Question: How can get the LineHeight of a Font given the FontSize? It seems that it is different depending on the font and not necessarily connected to the FontSize. I am using BlockLineHeight for the LineStackingStrategy.
I understand there are methods of determining the total line height. In this case, I'm looking for the height from the baseline to the top of the font (so minus the tails of the p's etc.)

In the case of the picture above. I want the ascent.
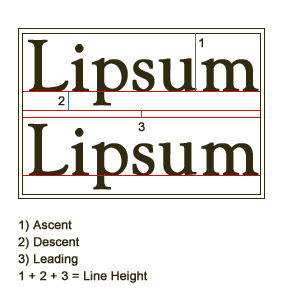
Answer: '''
FontFamily fontFamily = new FontFamily("Arial");
Font font = new Font(fontFamily, 16, FontStyle.Regular, GraphicsUnit.Pixel);
ascent = fontFamily.GetCellAscent(FontStyle.Regular);
ascentPixel = font.Size * ascent / fontFamily.GetEmHeight(FontStyle.Regular);
'''
from:
<URL>